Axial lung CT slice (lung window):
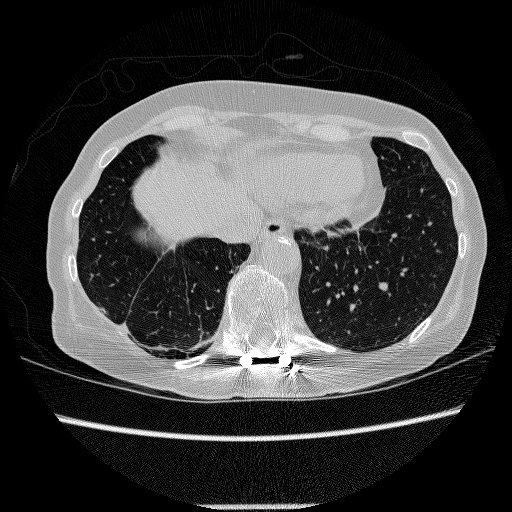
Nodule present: no